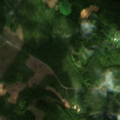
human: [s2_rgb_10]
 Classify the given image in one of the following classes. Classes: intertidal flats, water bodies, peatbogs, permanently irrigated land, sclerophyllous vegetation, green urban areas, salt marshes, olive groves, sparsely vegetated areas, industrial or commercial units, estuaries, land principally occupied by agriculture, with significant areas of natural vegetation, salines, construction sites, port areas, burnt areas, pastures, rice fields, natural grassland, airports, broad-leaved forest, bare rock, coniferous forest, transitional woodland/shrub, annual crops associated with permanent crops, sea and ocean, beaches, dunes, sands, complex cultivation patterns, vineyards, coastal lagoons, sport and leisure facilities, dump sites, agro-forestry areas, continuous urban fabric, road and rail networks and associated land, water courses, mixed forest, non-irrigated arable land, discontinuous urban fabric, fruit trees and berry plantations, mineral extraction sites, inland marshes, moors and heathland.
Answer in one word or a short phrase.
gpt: coniferous forest, transitional woodland/shrub